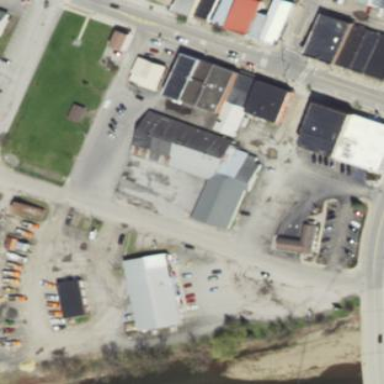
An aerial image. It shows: Building with bowling alley inside.